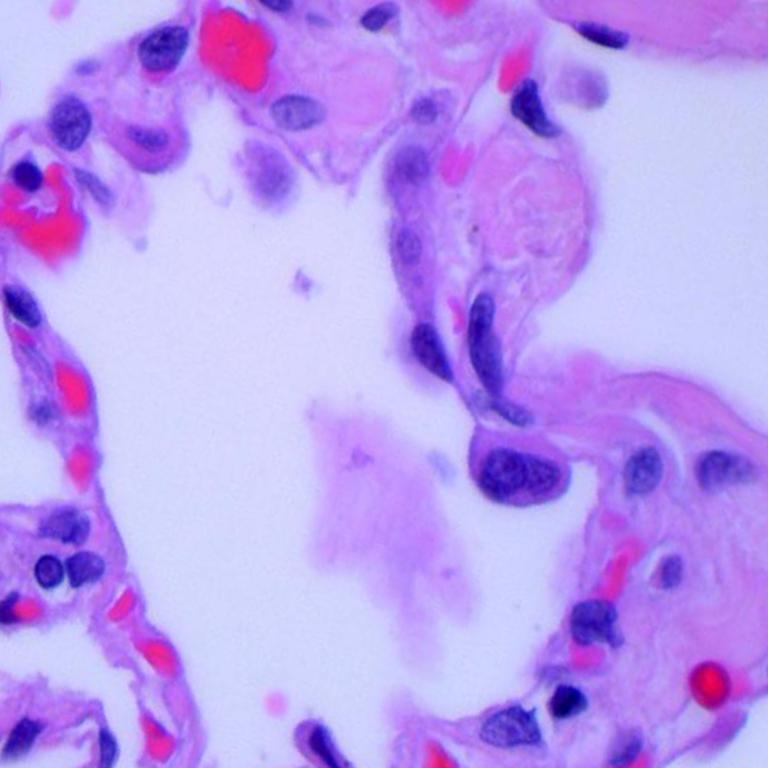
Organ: lung
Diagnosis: benign